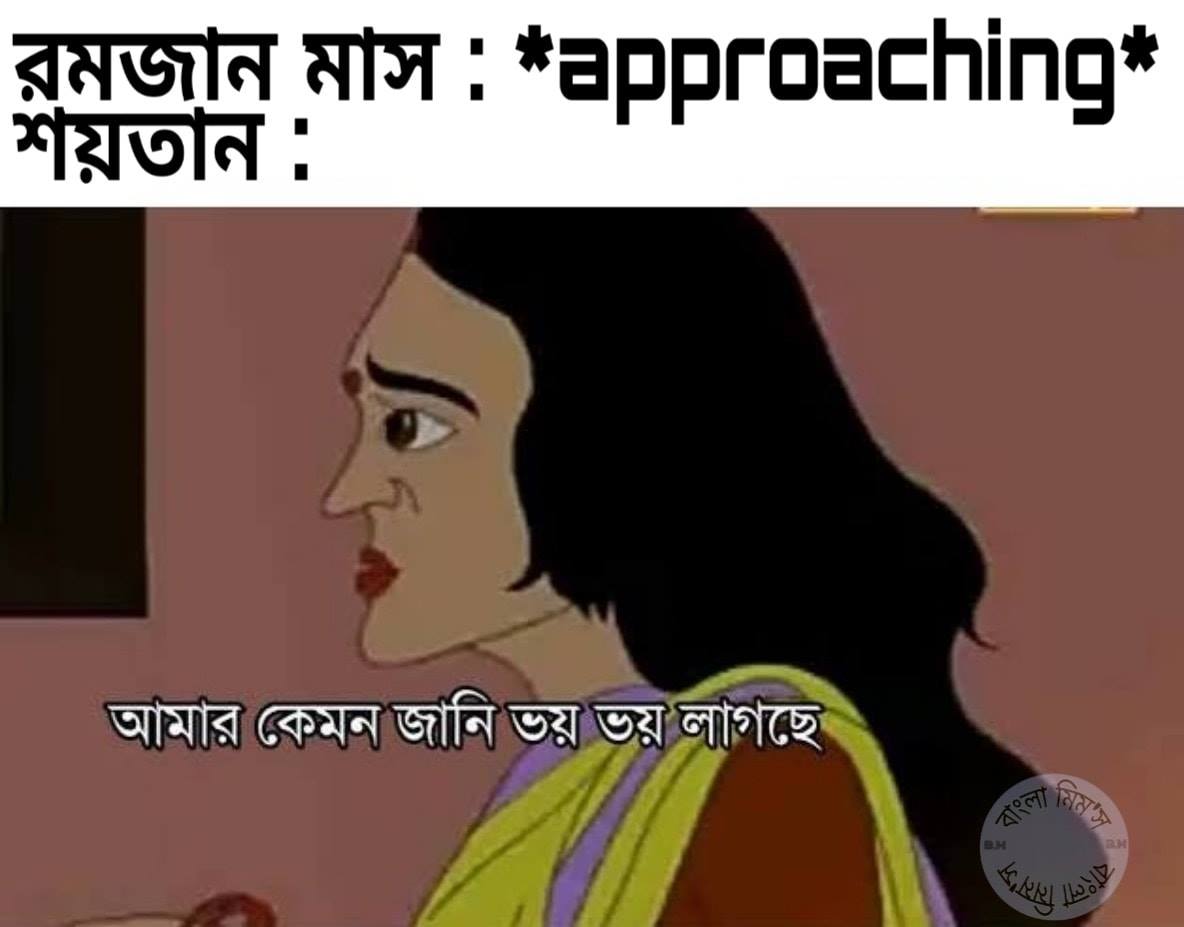
Caption: রমজান মাসঃ *approaching*      শয়তানঃ     আমার কেমন জানি ভয় ভয় লাগছে
Label: non-hate